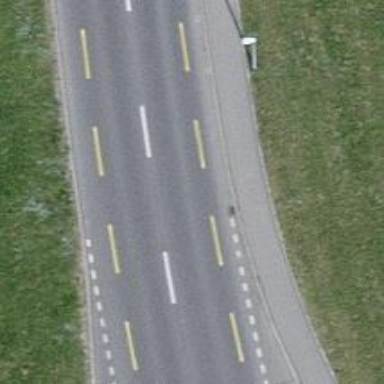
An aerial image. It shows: Primary highway with asphalt surface and designated cycle lane.